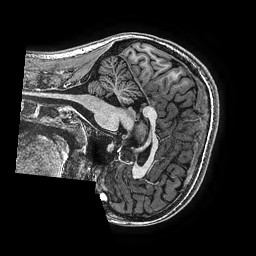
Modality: T1w
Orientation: sagittal
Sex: female
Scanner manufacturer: ge
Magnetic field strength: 3 T
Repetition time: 0.00766 s
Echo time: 0.003476 s